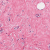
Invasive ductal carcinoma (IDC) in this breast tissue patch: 0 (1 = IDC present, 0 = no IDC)